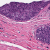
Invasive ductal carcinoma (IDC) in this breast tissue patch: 0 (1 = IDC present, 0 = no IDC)